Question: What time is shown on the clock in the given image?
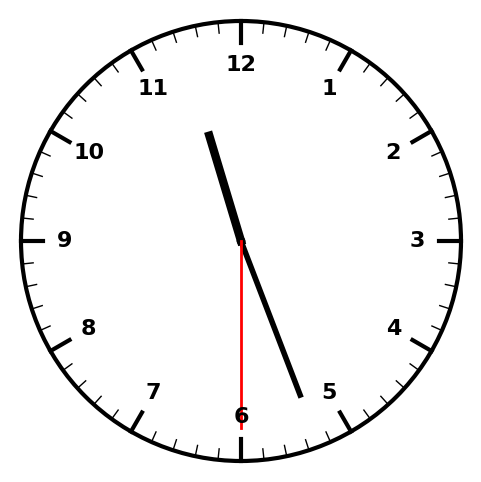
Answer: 11:26:30